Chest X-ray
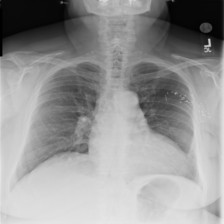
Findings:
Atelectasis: negative
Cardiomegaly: negative
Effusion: negative
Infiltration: negative
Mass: negative
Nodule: negative
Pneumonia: negative
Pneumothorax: negative
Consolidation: negative
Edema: negative
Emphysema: negative
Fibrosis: negative
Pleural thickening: negative
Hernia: negative